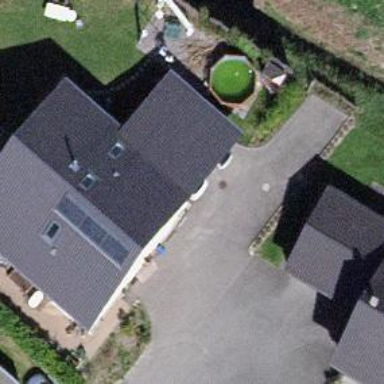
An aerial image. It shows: View of roof of building.